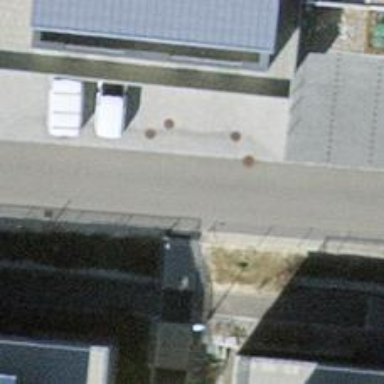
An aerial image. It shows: Steps with paved surface.